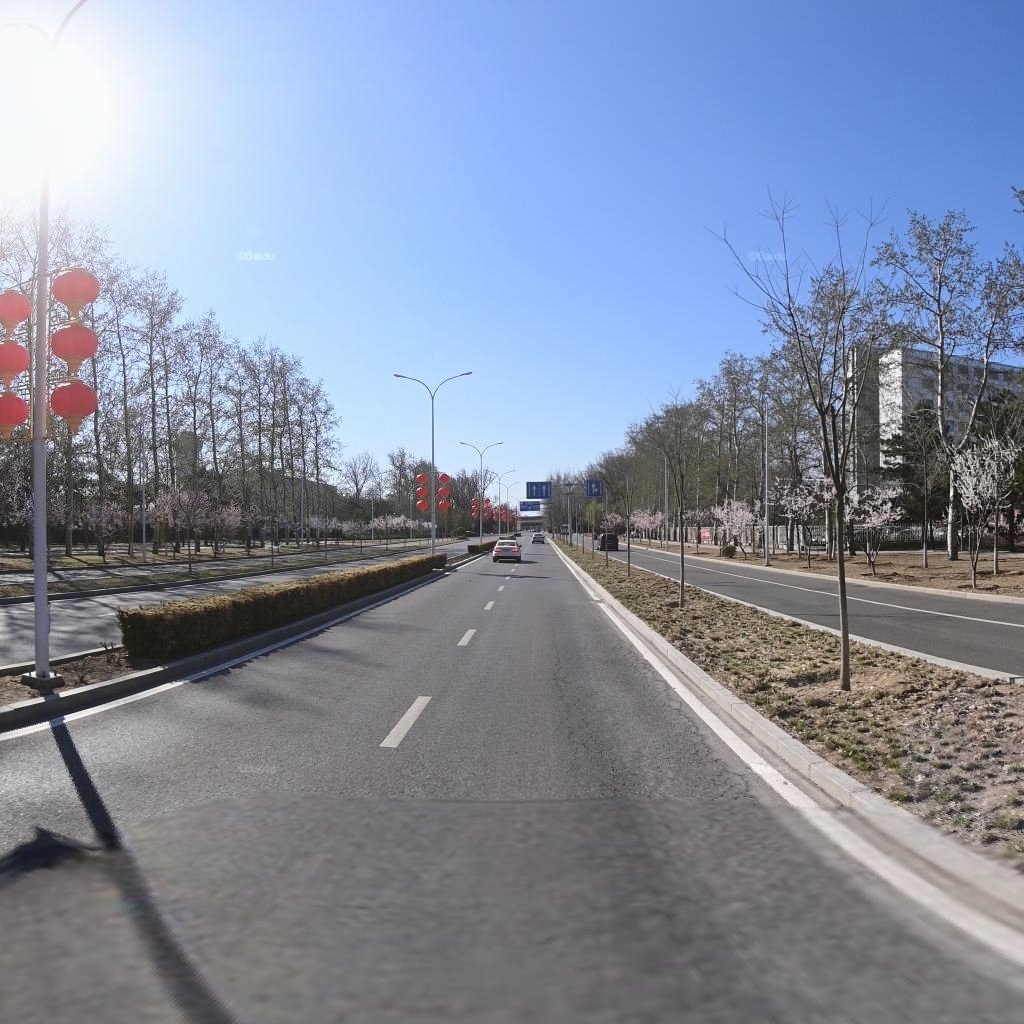
Region: Chaoyang
Road damage annotations: alligator crack